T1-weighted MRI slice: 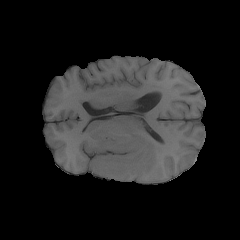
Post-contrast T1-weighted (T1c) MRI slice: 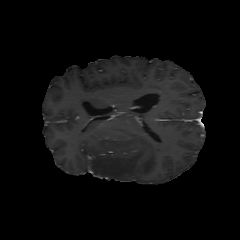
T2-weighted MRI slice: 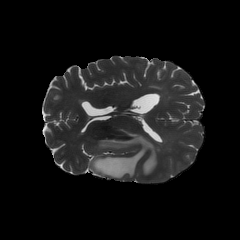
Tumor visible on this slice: yes